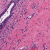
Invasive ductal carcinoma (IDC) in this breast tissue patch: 0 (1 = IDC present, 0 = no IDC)